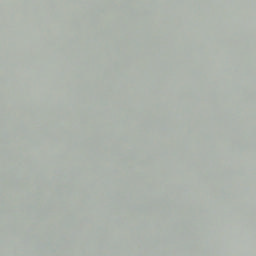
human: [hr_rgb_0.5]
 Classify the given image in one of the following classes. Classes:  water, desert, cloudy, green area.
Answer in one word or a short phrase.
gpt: cloudy